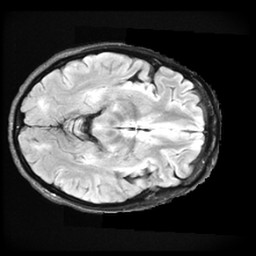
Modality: FLAIR
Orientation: axial
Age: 26
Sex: female
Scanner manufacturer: ge
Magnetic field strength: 3 T
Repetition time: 11 s
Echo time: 0.1497 s